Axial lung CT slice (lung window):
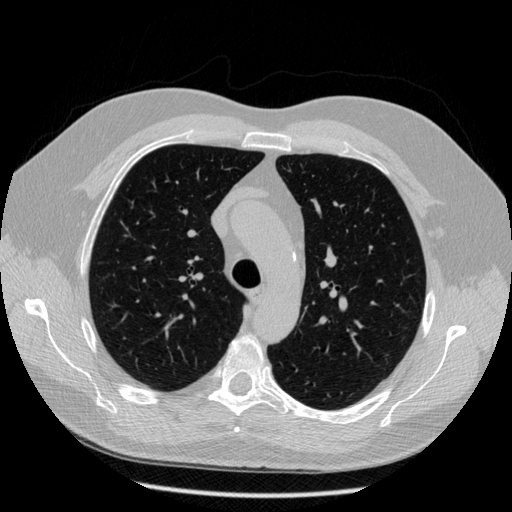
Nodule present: no